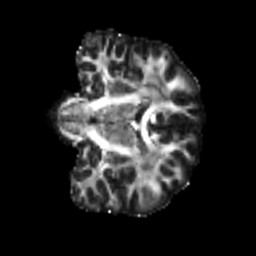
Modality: FA
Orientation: coronal
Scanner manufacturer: siemens
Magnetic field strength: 3 T
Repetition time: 4 s
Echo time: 0.0594 s